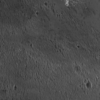
Label: not_dusty